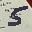
Label: 5